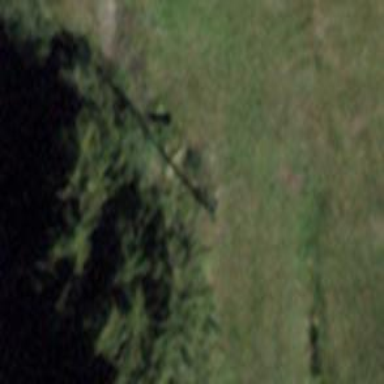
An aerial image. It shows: Minor power line.